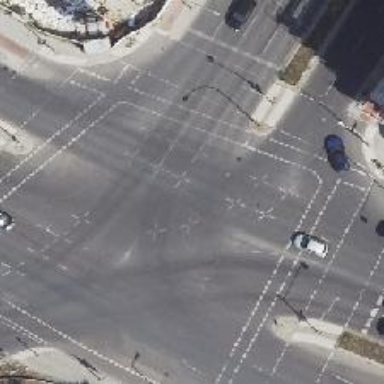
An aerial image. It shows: Junction.